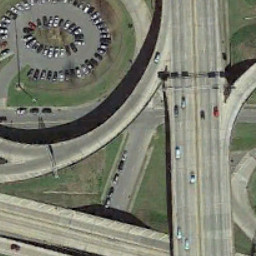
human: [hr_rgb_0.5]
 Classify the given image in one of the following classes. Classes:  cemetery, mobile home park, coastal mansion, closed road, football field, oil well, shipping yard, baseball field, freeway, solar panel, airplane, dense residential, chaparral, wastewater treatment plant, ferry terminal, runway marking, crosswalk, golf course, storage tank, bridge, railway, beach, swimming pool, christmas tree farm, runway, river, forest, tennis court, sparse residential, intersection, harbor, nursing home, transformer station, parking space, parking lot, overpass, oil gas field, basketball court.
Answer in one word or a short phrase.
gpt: overpass